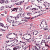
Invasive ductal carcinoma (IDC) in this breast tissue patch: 1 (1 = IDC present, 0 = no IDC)